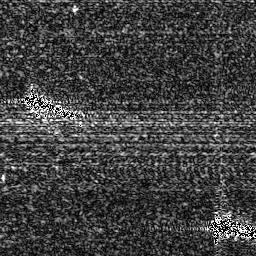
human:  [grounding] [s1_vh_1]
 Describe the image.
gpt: In the satellite image, there is  <ref>1 medium ship </ref> <box>[[8, 35, 29, 46, 0]]</box> located at left,  <ref>1 medium ship </ref> <box>[[80, 82, 99, 94, 0]]</box> located at bottom right.